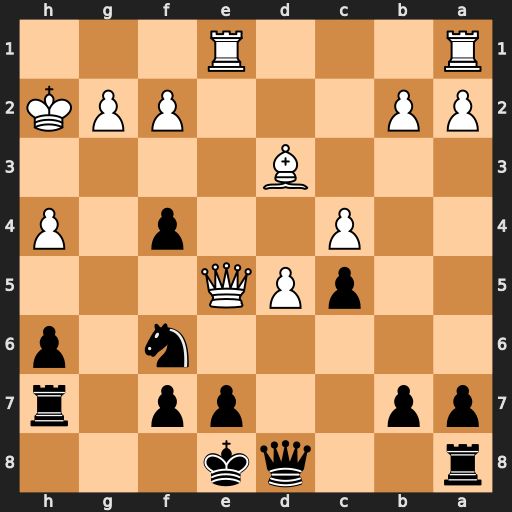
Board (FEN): r2qk3/pp2pp1r/5n1p/2pPQ3/2P2p1P/3B4/PP3PPK/R3R3
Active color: b
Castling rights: q
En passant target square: -
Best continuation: Ng4+ Kg1 Nxe5